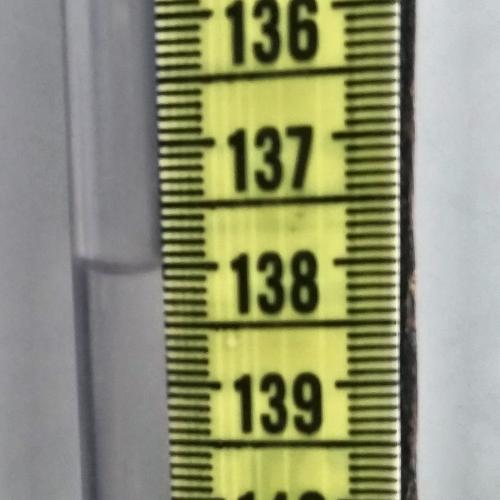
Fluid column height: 138.0 cm